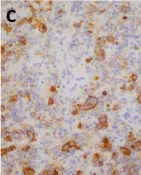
Case Pathology. , CD15 . J X400).
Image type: pathology (immunostaining)